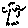
Label: tree